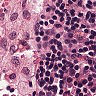
Metastatic tissue present: no